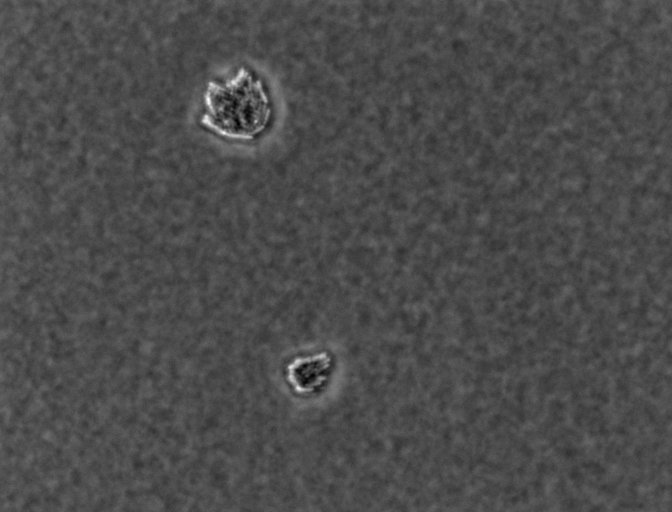
Escherichia coli 1612